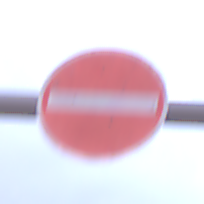
Verkehrszeichen: VerbotDerEinfahrt
Umgebung: Outdoor, Urban
Tageszeit: SunriseSunset
Wetter: PartlyCloudy
Licht: Natural
Jahreszeit: NotSpecified
Kontrast: LowContrast